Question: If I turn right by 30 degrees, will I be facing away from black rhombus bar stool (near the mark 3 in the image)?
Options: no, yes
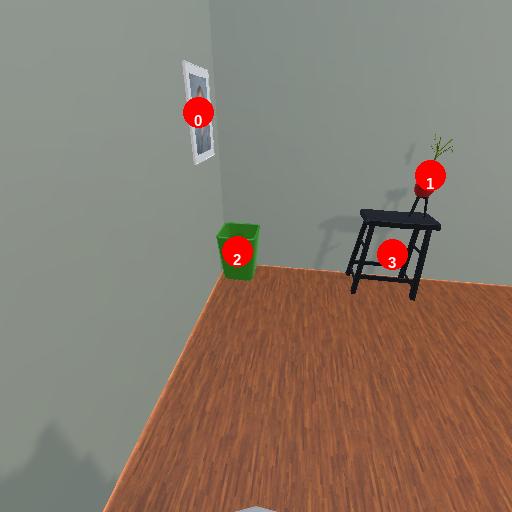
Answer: no